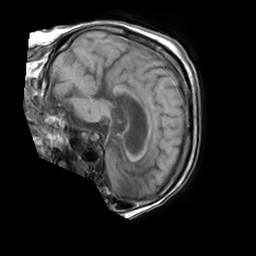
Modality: T1w
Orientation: sagittal
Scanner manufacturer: philips
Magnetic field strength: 1.5 T
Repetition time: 0.152 s
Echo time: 0.001806 s